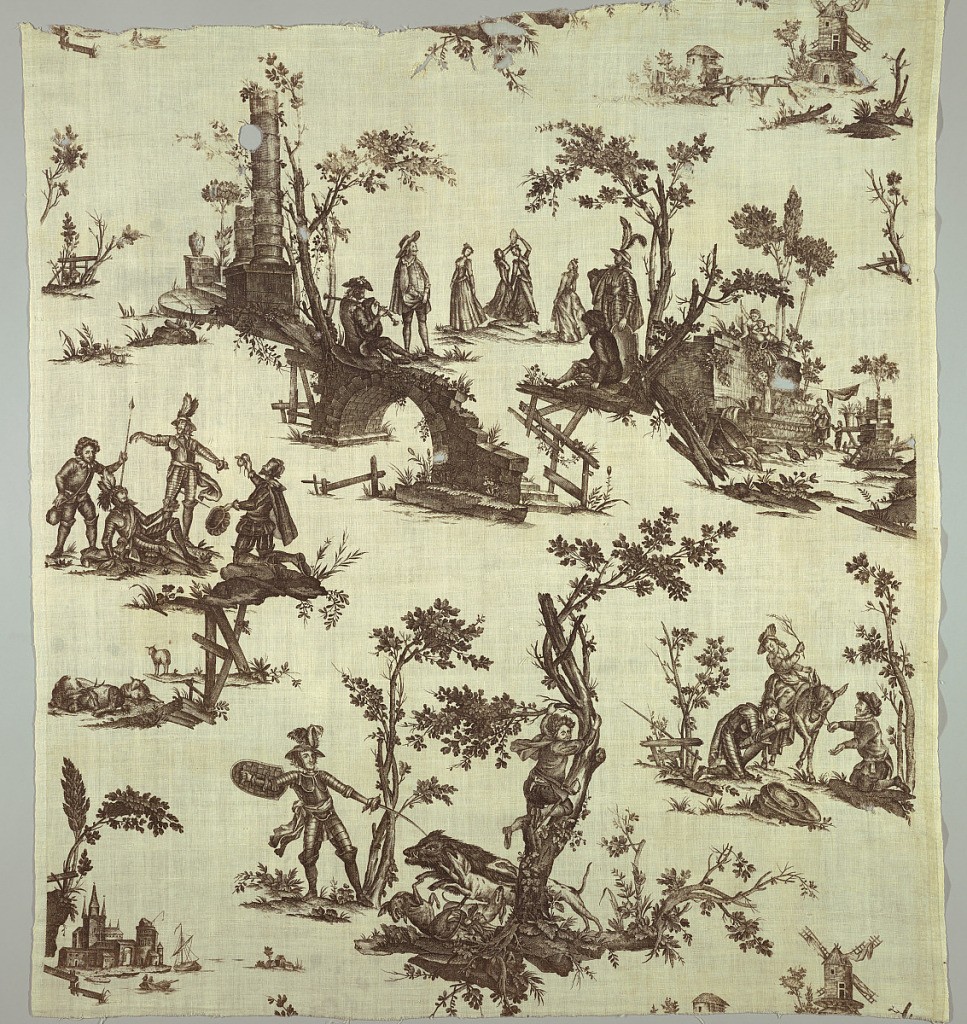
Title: Textile
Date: ca. 1780
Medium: cotton Technique: printed by engraved copper plate on plain weave
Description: Textile printed in brown on white showing scenes from the story of Don Quixote.